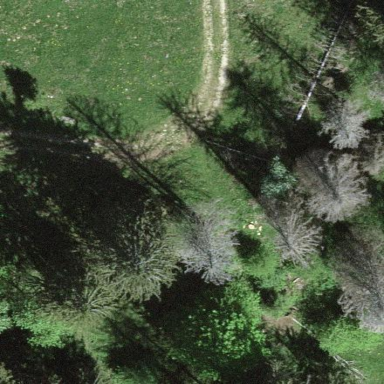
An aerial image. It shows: Forest area.